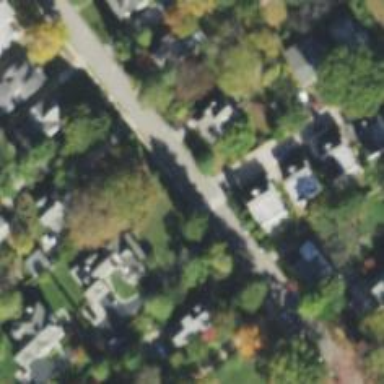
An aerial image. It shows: Residential road with asphalt surface. There is sidewalk on the left side.